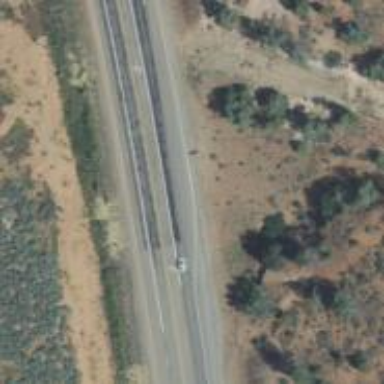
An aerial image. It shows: Asphalt road classified as trunk highway.